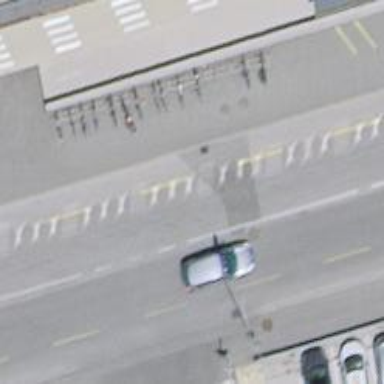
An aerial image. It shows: Bicycle parking area with wall loops for securing bikes.